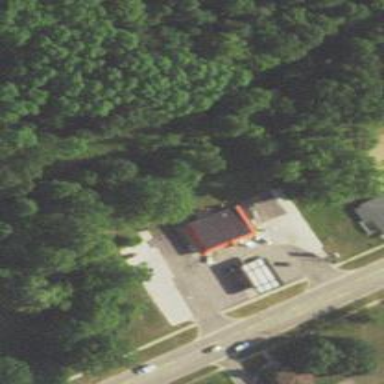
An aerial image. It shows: Convenience shop.